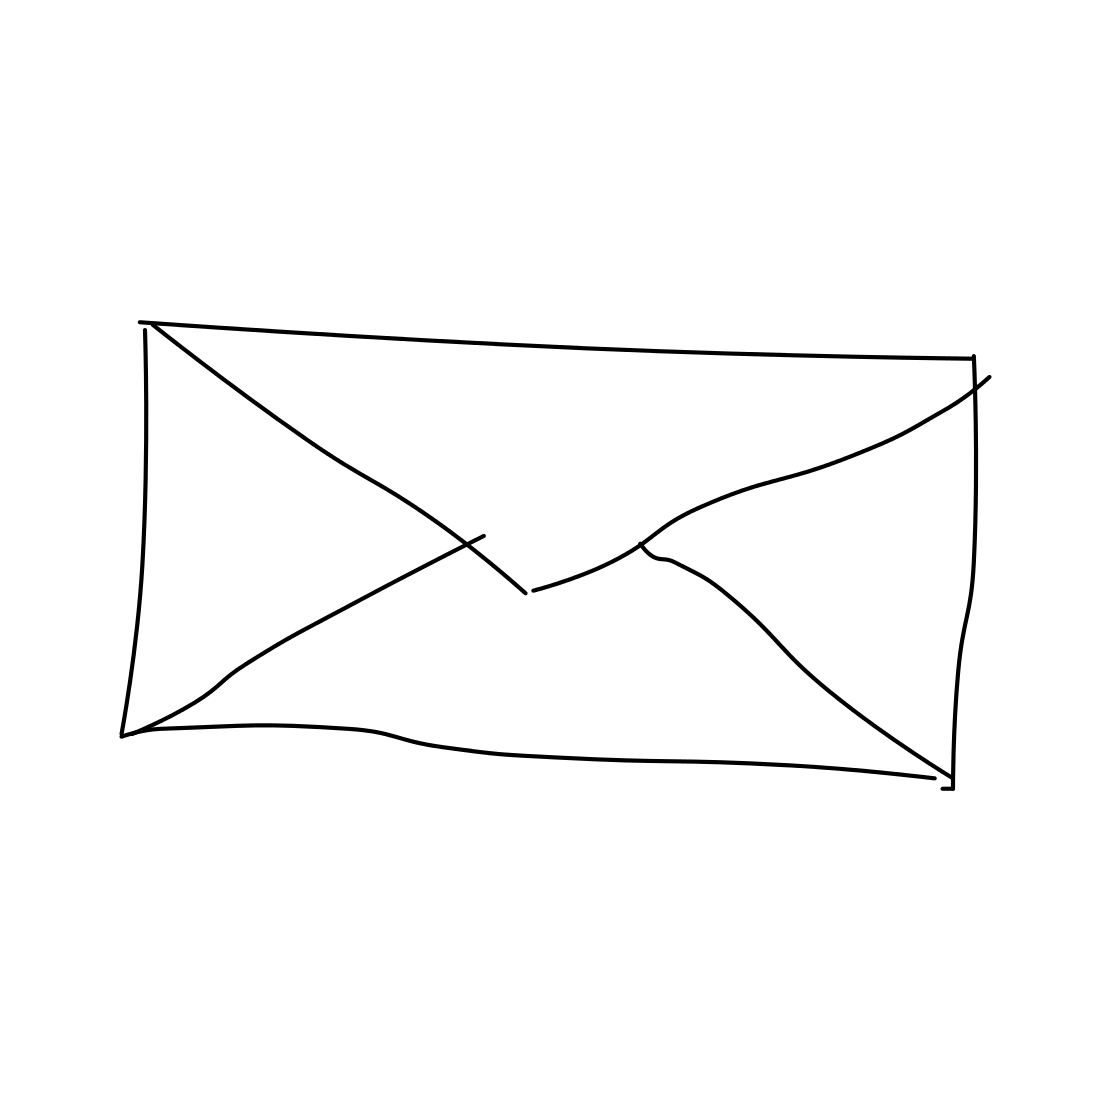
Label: envelope